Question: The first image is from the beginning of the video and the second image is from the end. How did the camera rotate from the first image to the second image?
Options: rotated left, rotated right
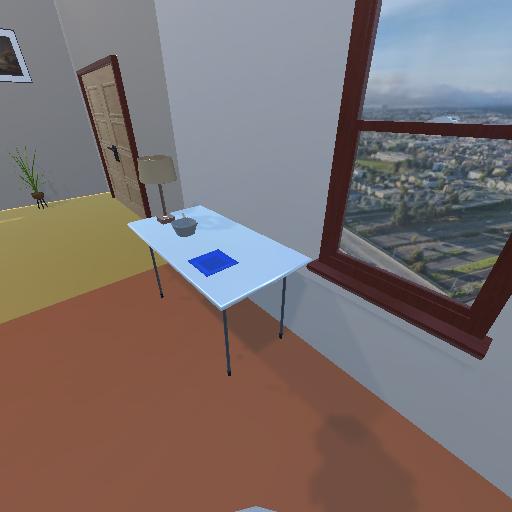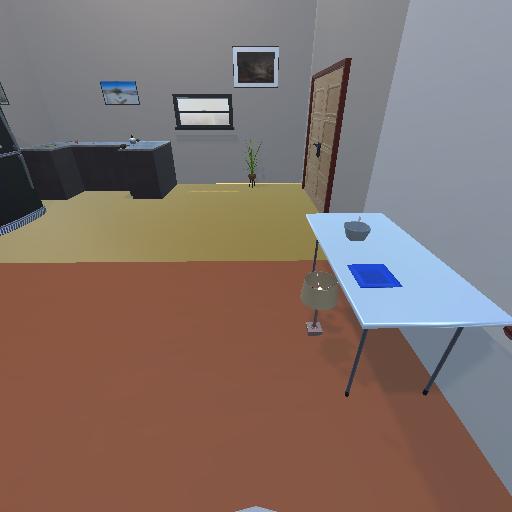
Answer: rotated left